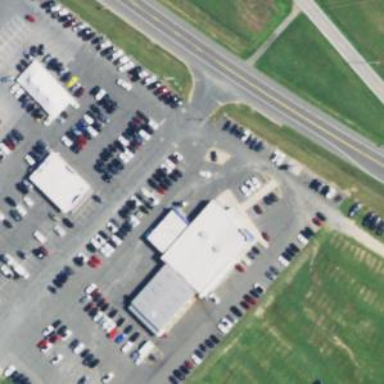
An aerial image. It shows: Building housing car shop.